Question: I'm creating a modal dialog using jQuery. The code inserts jQuery into the site by means of a bokmarklet, and runs a script that creates a <URL>. The problem is that some site content always seems to peek through the gray modal, even in Chrome or Firefox. Is there a way to get around it?

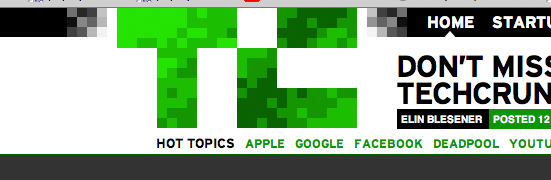
Answer: The trick is to make every dom object on the client page to have a z-index of 1, or lower than the z-index of the modal. Some browsers take into consideration the relative differences of z-indices, so that is crucial.
'''
$("div").each(function() {
$(this).css("z-index", "1");
});
'''
works nicely.